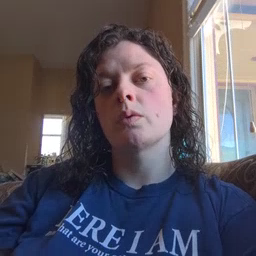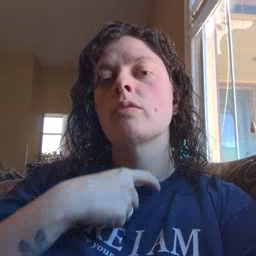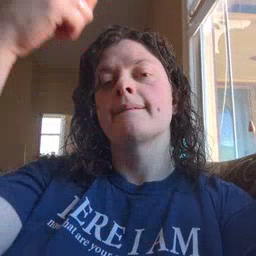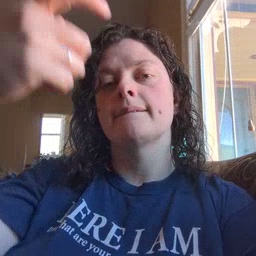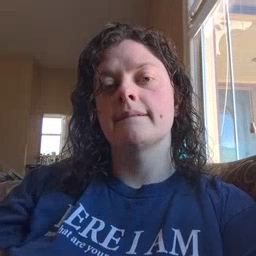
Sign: giraffe